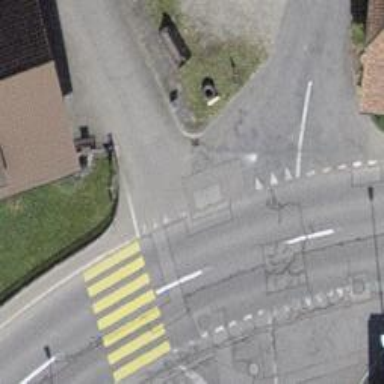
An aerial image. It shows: Road with "give way" sign.